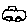
Label: car